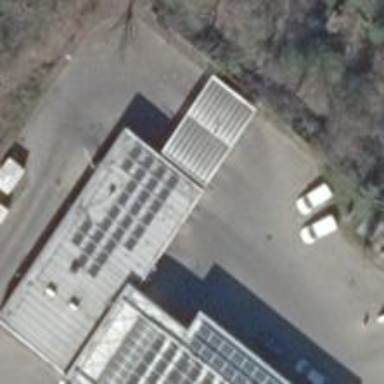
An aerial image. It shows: Car wash facility.